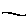
Label: line